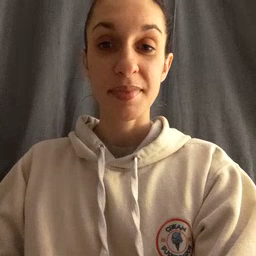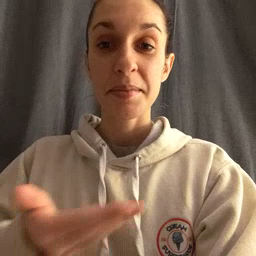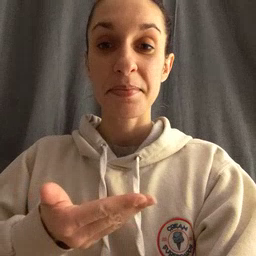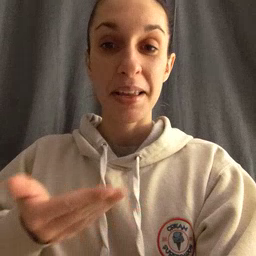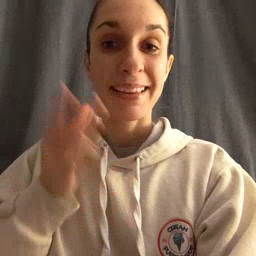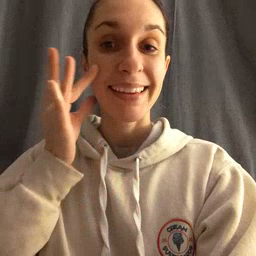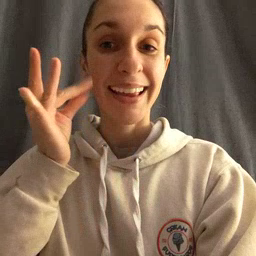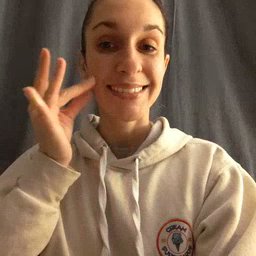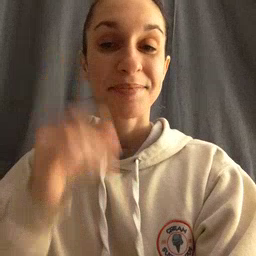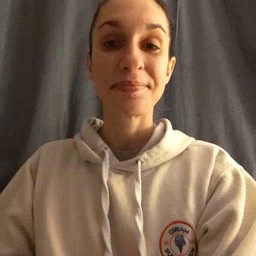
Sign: kitty